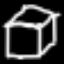
Label: square